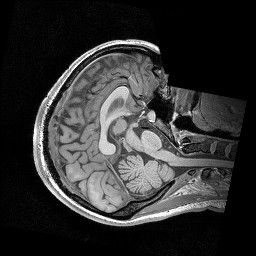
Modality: T1w
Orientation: axial